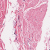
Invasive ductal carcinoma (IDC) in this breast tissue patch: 0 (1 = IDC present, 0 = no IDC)